Field crop: tomato
Growth stage: 1
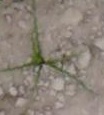
Species: cyperus